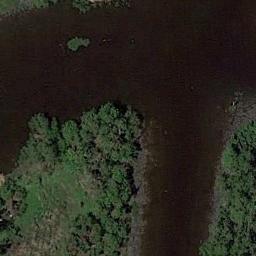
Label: wetland